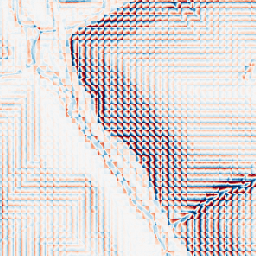
Category: wavelet
Decomposition family: wavelet_biorthogonal
Decomposition parameters: wavelet: bior1.3
level: 3
Upsampling method: regularized
Upsampling parameters: scale: 2
lambda_reg: 0.01
Upsampling scale: 2